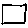
Label: square